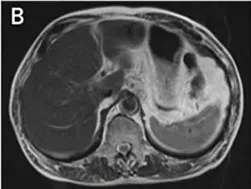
Gd-EOB-DTPA enhanced MRI of this patient. (B) T2-weighted MRI, showing that the liver nodules were iso-intense.
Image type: radiology (mri)